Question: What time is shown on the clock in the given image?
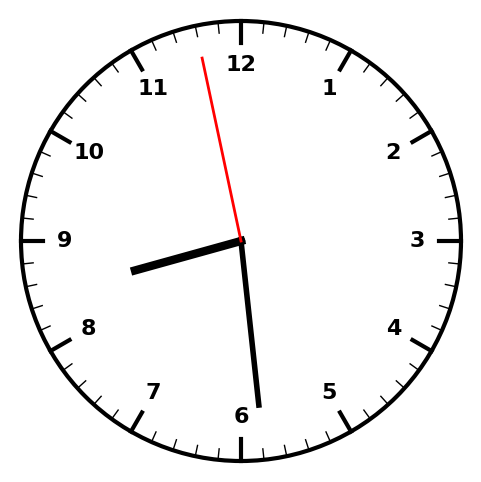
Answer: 08:28:58